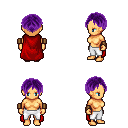
a pixel art fantasy rpg character, female body template, human, tanned skin, red cape, white pants, purple parted hairstyle, leather bracers, four views (front, back, left, right), 2x2 character sprite sheet, small pixel art, hard edges, no anti-aliasing